Question: I cannot fill the cell's background color in SSRS when there is no data in that cell.
(Please, see the link to the screenshot below).
My stored procedure returns three columns:
"Month Year";
"Contact Type";
"Contact count".
I use column groups to show "Month Year" as a column. And row groups to show "Contact Type" as a row.
I want to fill back color of the row to Grey when "Contact Type" = "Total number of contacts".
I use expression:
'''
=IIf(InStr(Fields!ContactType.Value,"Total") > 0, "LightGrey", "Transparent")
'''
But the problem is that when there was no activity in this month, the cell gets no value (=IsNothing). In this case I replaced it with zero.
But the cell with zero stays "Transparent".
I understand that this is because there is no value for ContactType field as well.
But is there any tricky workaround?
### This is the screenshot how my report looks like

Please help me to color cells with no data!
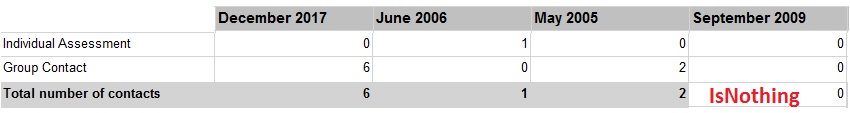
Answer: That's right, you cannot check the value of something that does not exist. And if the ContactType for September does not exist in the query result, there is nothing you can do in SSRS with this.